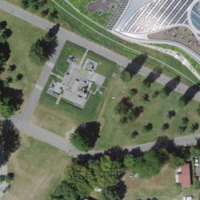
EUNIS habitat code: 53
Species observed at this site:
Arctium lappa
Erinaceus europaeus
Hippocrepis emerus